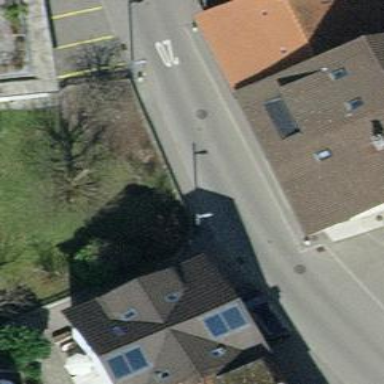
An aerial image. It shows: Residential road with asphalt surface and sidewalk on the left side.